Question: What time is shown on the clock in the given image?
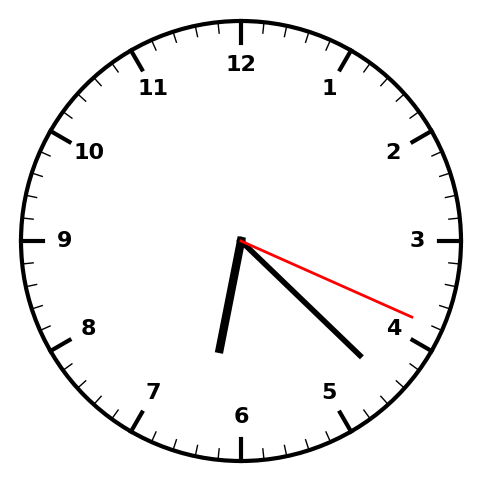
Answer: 06:22:19